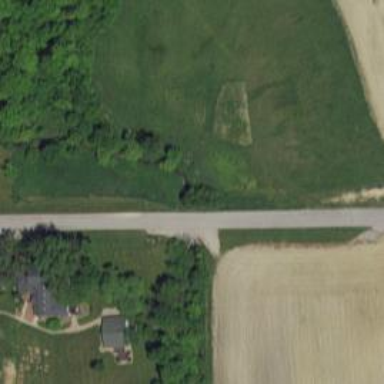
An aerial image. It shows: Residential road with bridge.